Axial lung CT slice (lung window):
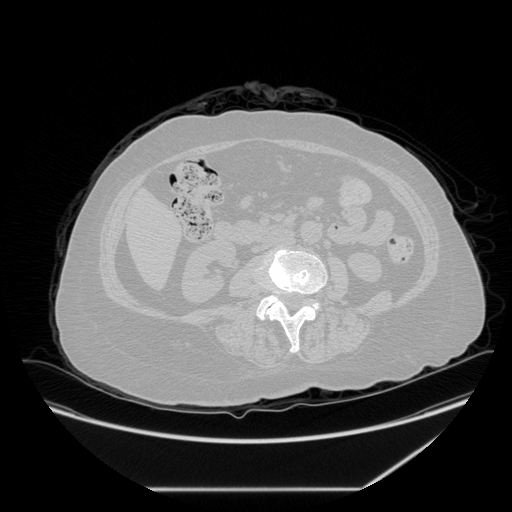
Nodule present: no